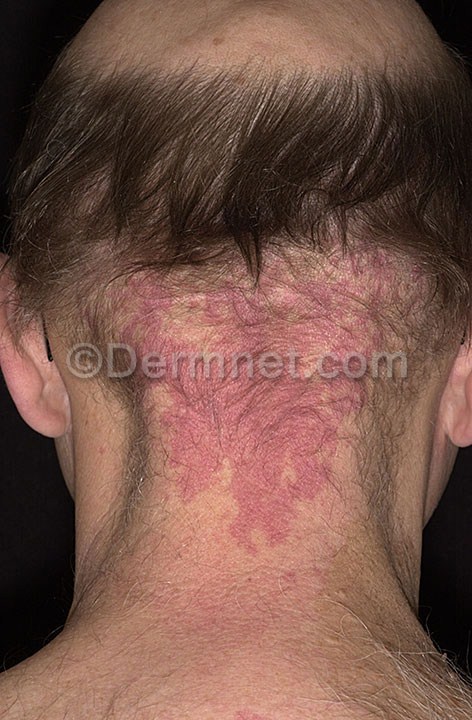
Disease: Vascular Tumors